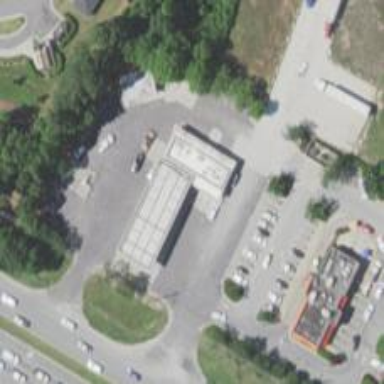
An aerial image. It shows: Convenience shop.